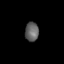
Tissue: lung
Cell type: Epithelial cells
Senescence score: 0.2436
Nuclear area (px): 253
Mean DAPI intensity: 97.949